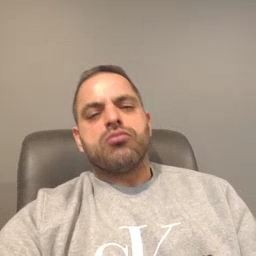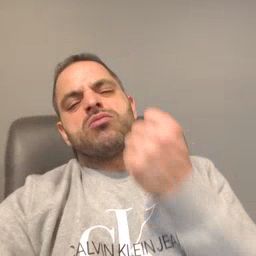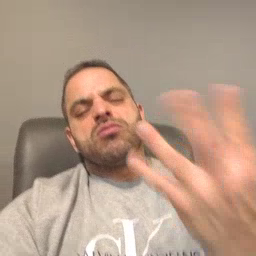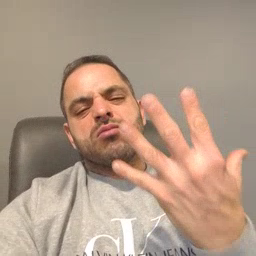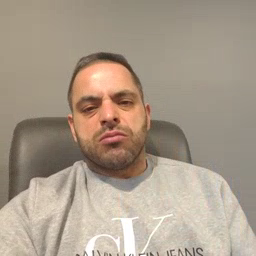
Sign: many